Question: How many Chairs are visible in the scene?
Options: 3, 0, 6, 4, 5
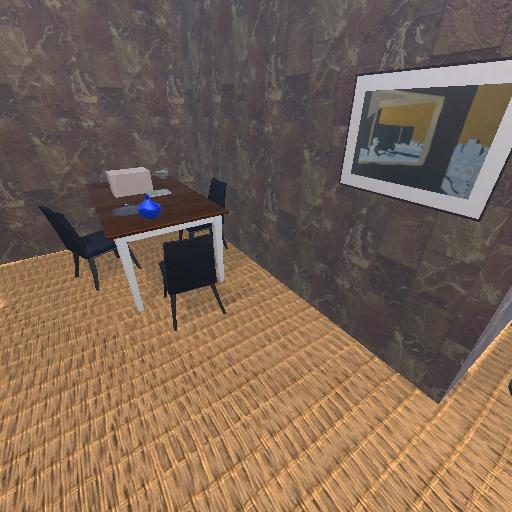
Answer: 3